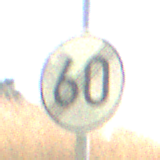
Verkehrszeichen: EndeGeschwindigkeit60
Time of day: MorningAfternoon
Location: Outdoor (Nature)
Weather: PartlyCloudy
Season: NotSpecified
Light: Natural